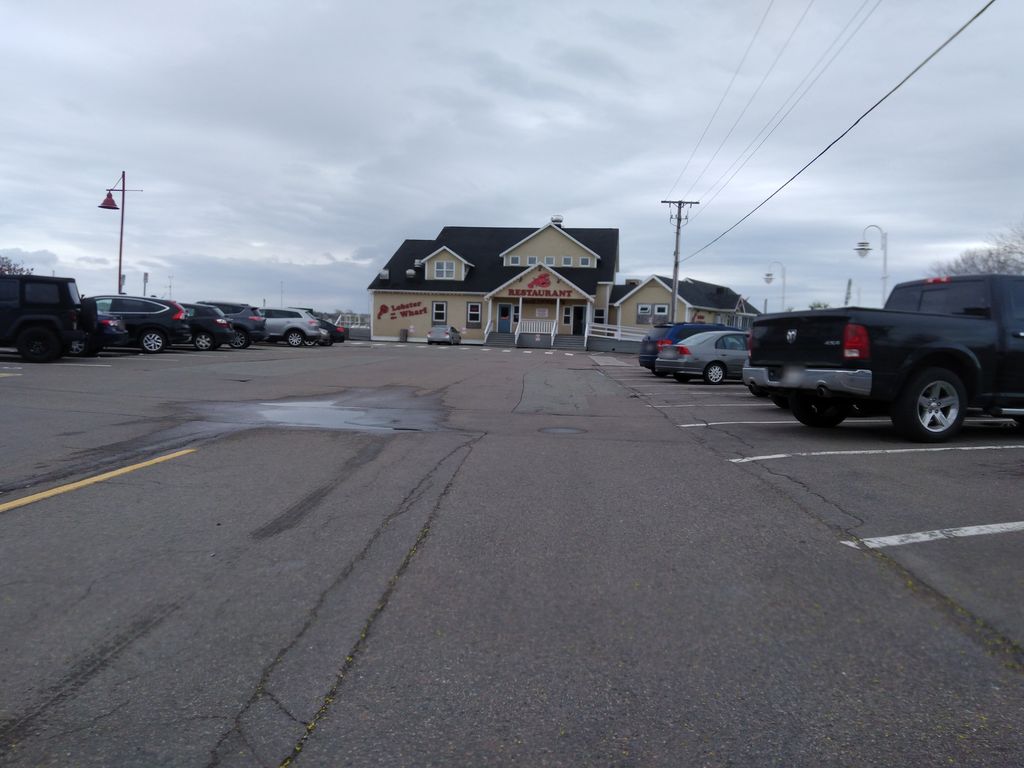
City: charlottetown